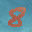
Label: 8